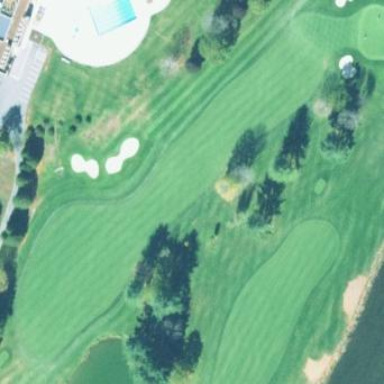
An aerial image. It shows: Golf fairway surrounded by grass.